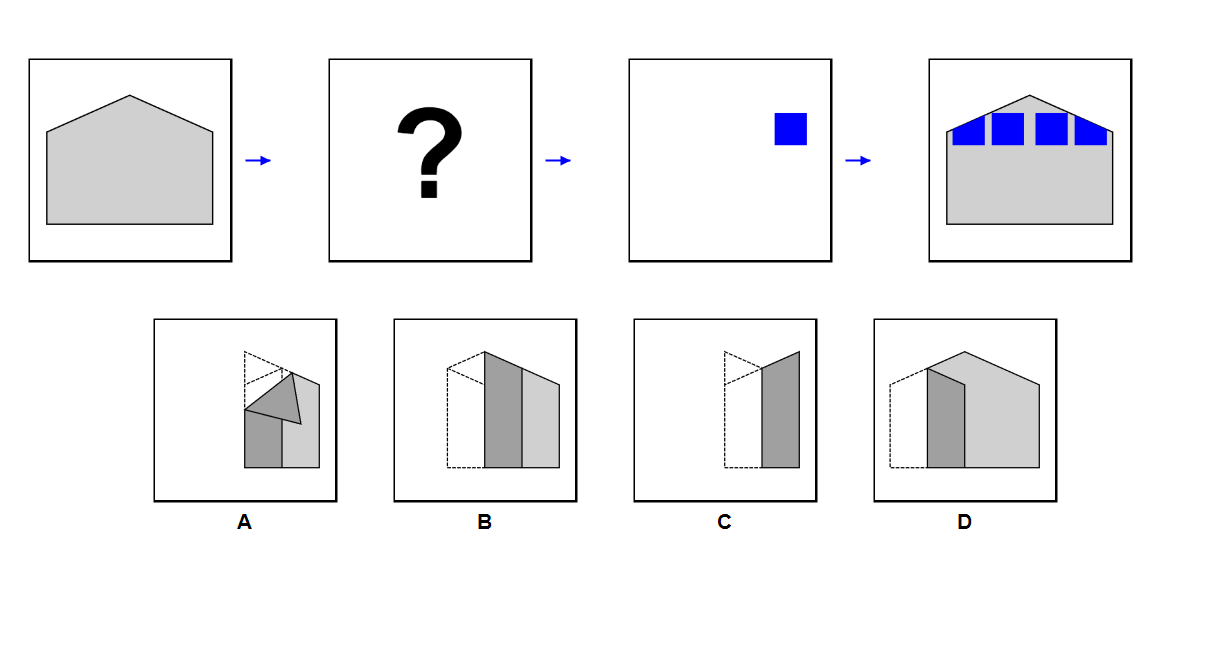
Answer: A